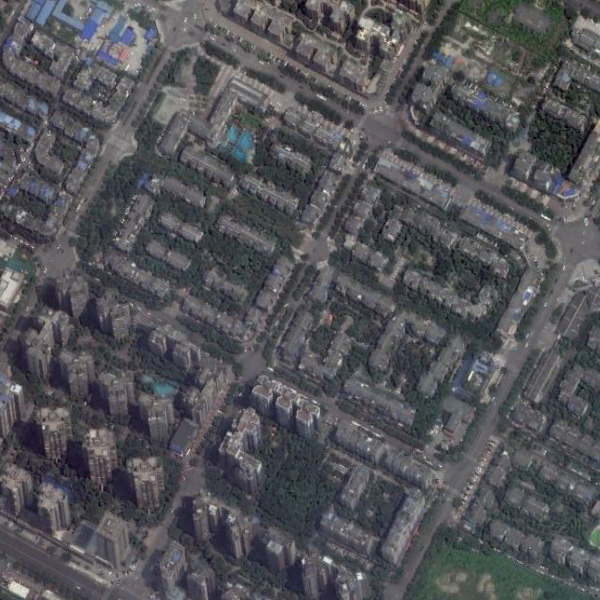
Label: DenseResidential